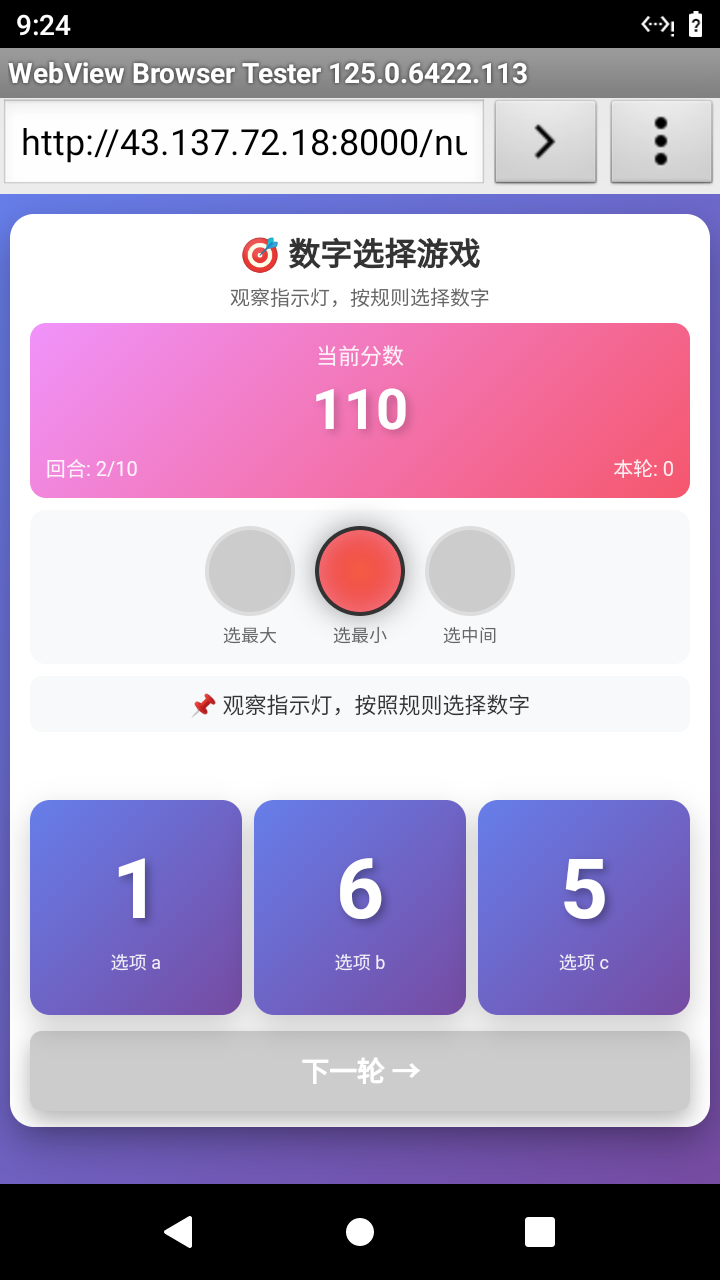

Select the correct number based on the traffic light color.
Answer: 0